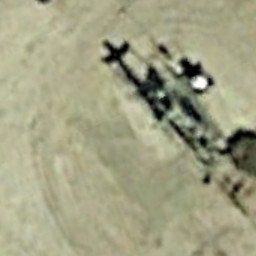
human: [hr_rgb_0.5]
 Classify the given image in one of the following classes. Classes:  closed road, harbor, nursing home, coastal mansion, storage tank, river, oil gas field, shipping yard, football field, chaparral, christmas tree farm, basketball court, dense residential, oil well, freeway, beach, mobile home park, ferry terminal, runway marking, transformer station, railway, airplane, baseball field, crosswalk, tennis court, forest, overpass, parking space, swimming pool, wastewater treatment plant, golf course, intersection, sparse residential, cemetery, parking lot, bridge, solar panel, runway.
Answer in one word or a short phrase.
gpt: oil well